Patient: sex M, age 70
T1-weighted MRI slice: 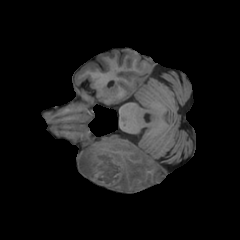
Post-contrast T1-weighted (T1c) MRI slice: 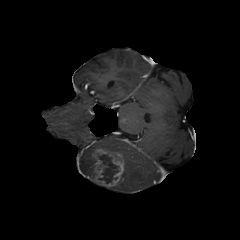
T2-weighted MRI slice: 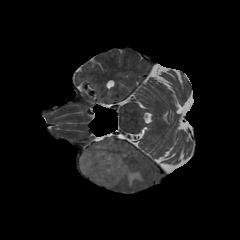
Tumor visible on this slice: yes
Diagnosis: Glioblastoma, IDH-wildtype
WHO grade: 4